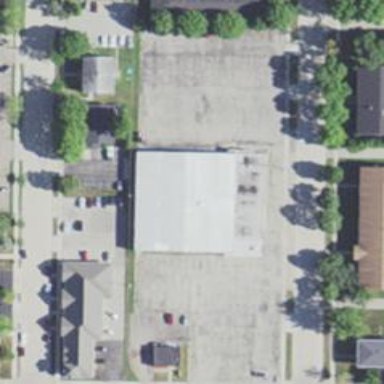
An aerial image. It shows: Building housing bowling alley.